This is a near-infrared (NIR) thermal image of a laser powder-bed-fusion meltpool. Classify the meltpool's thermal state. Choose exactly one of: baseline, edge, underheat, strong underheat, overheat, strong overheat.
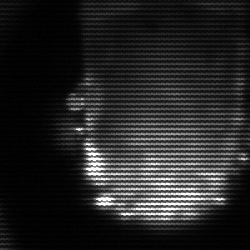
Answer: baseline